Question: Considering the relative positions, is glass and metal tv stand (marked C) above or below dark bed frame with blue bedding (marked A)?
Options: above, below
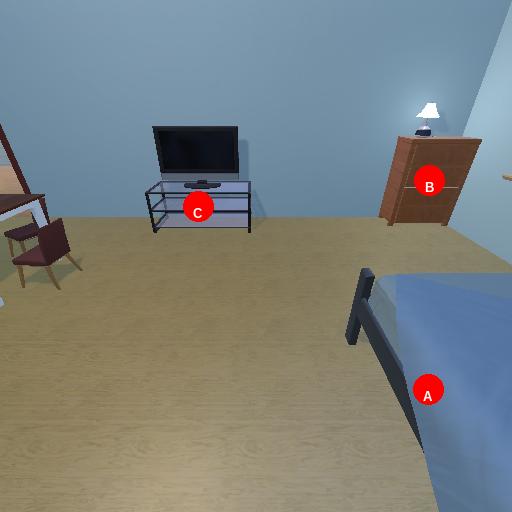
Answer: above